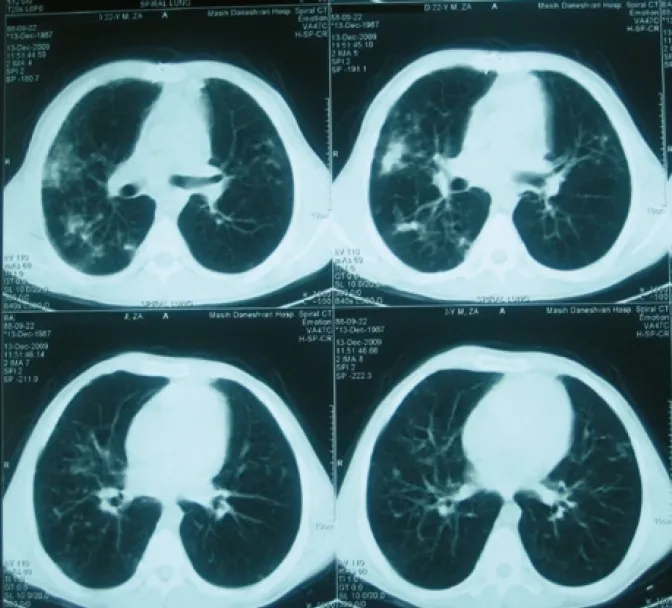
Lung spiral CT on December 13, 2009, showing progression of the infiltration after starting treatment for burkholderia.
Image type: radiology (ct)